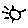
Label: sun